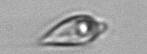
Label: Oxytoxum